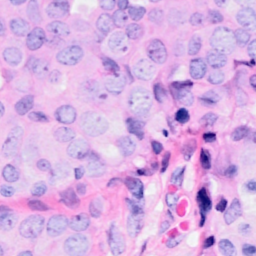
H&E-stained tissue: Breast